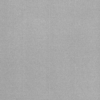
Label: dusty